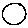
Label: circle